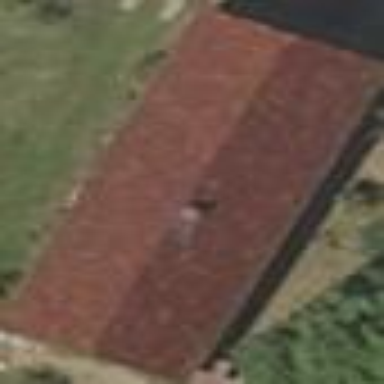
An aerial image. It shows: Gabled building with roof oriented along its structure.